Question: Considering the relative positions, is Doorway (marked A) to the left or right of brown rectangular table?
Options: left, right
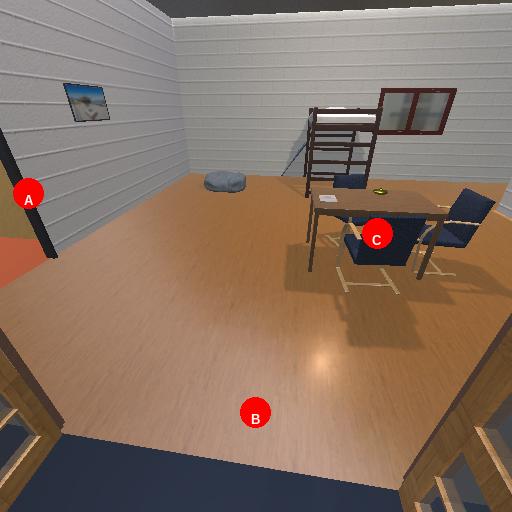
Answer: left